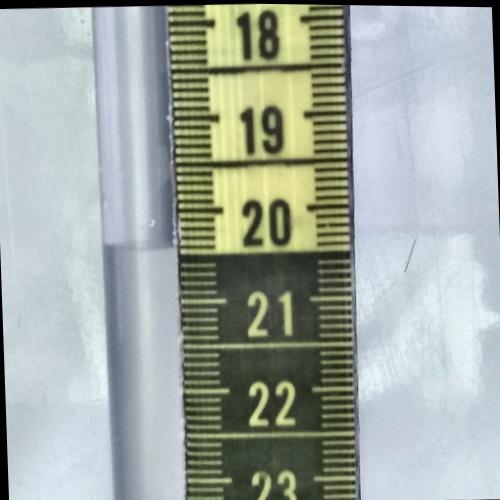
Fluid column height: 20.4 cm